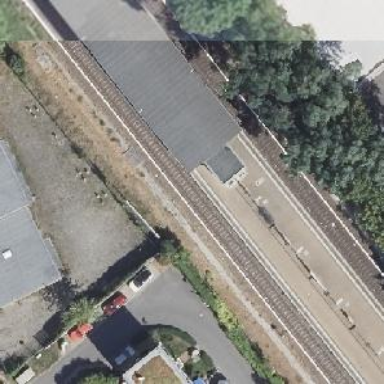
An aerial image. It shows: Close-up of railway platform edge.